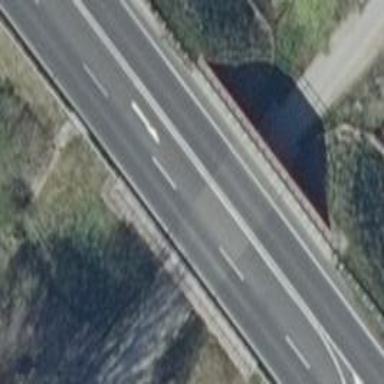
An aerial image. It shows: Man-made bridge.